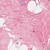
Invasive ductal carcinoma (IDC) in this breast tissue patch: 0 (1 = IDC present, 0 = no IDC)